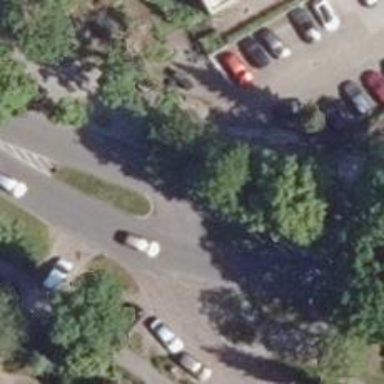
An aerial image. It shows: Residential road with asphalt surface and no sidewalks.